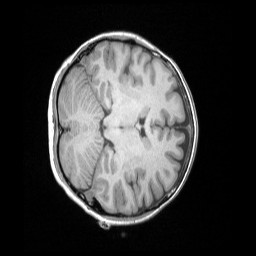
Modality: T1w
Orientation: axial
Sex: female